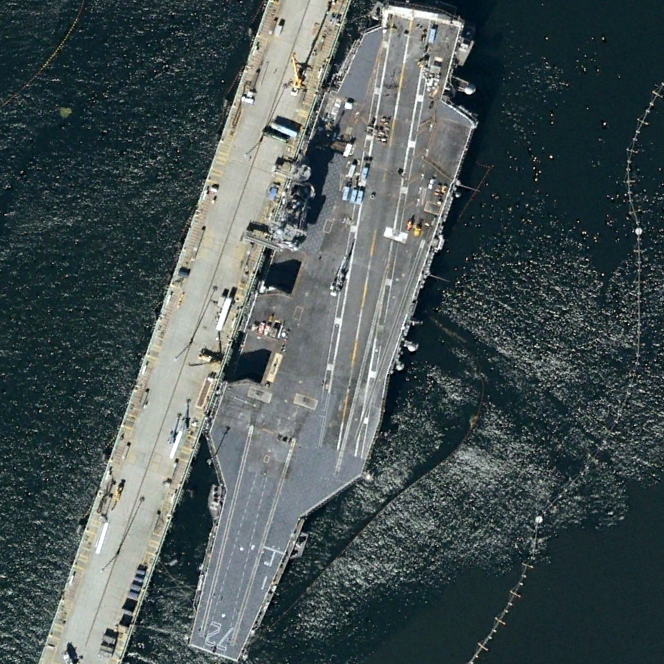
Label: aircraft_carrier